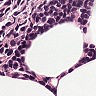
Metastatic tissue present: no